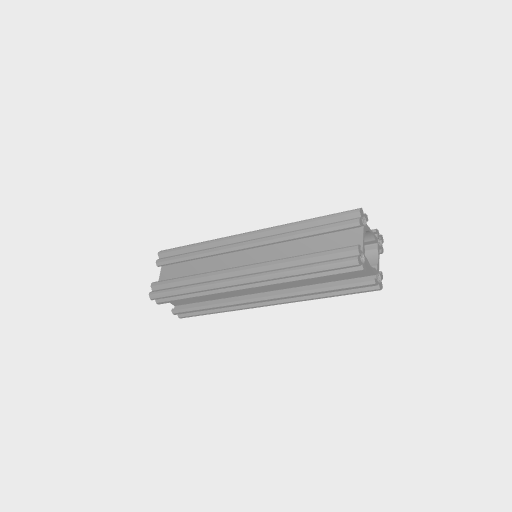
Part: GoRAIL96